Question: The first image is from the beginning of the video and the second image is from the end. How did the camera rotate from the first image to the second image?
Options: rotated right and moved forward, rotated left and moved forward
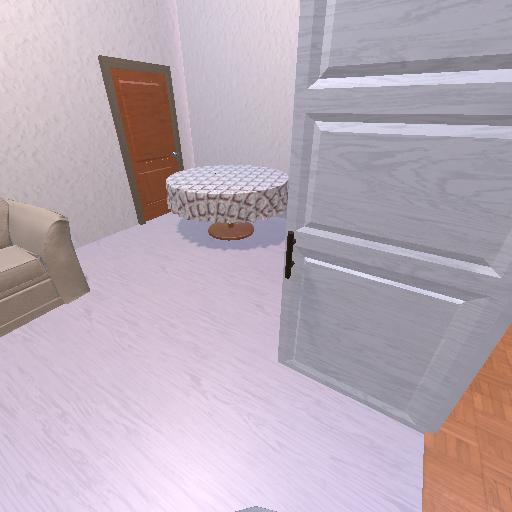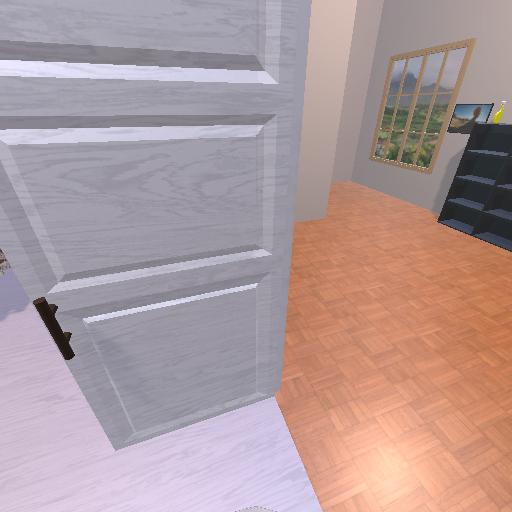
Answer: rotated right and moved forward